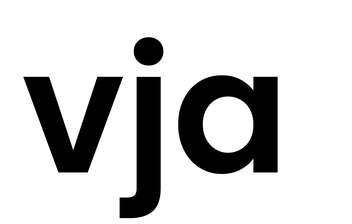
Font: Poppins-SemiBold